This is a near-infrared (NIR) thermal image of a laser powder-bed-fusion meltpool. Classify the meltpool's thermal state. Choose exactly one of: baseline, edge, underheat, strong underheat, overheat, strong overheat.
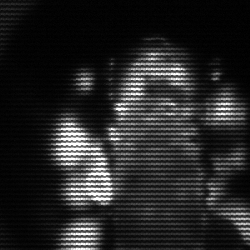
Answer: strong underheat